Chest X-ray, PA view. Patient: 51 years old, sex M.
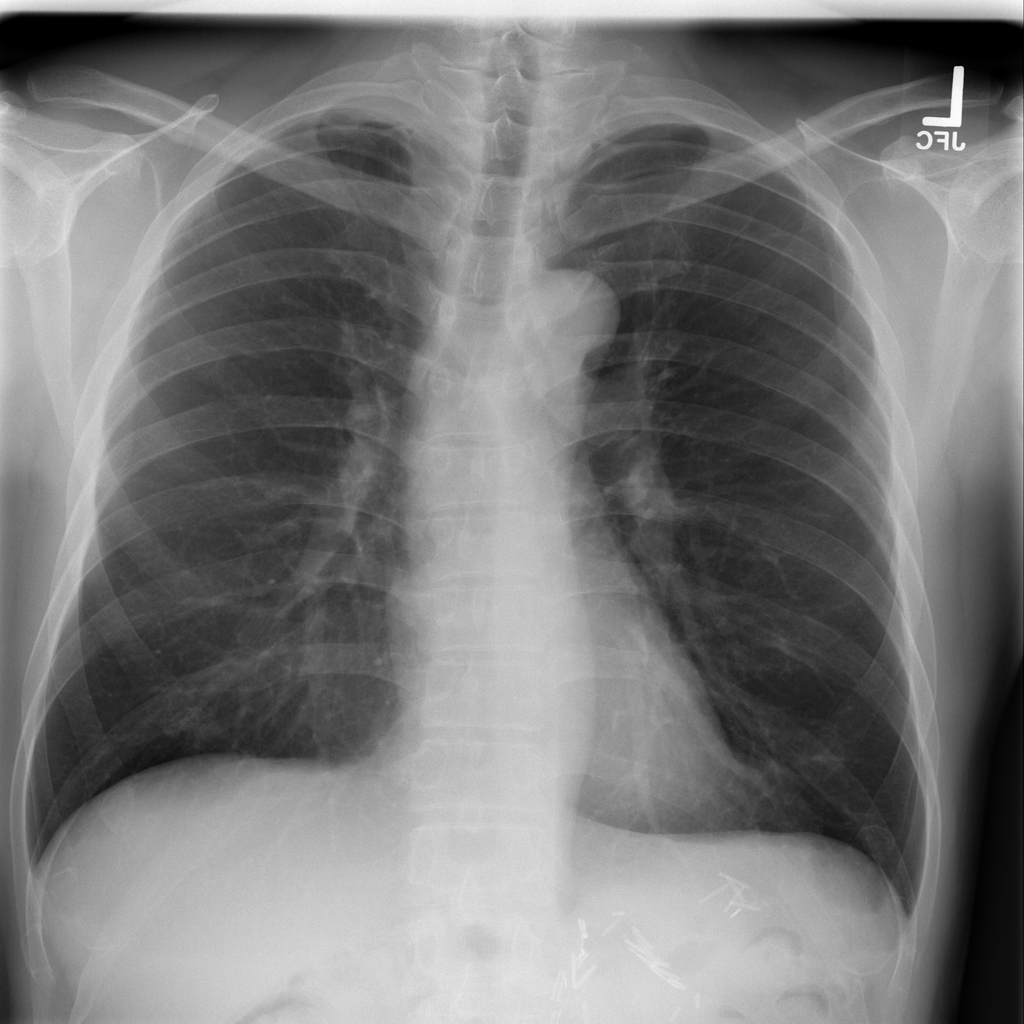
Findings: No Finding